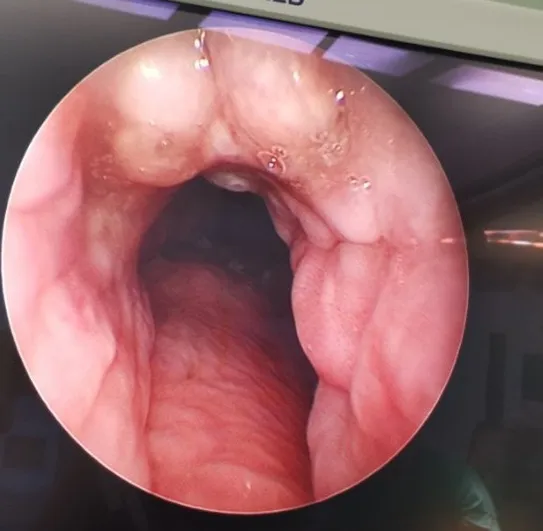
otoendoscopy showing a raised spherical granulation tissue observed on the anterior wall of the trachea with a cobblestone-like appearance.
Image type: endoscopy (gi_endoscopy)